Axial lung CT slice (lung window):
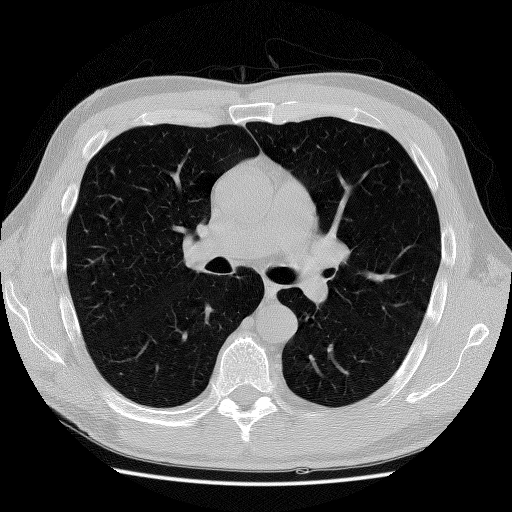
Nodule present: no